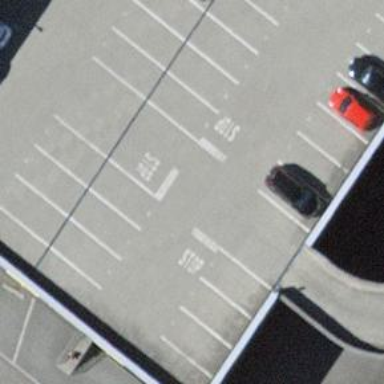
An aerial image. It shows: Rooftop parking area.